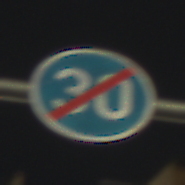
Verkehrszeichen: EndeMindestgeschwindigkeit
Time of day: Night
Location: Outdoor (Urban)
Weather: PartlyCloudy
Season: NotSpecified
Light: Artificial